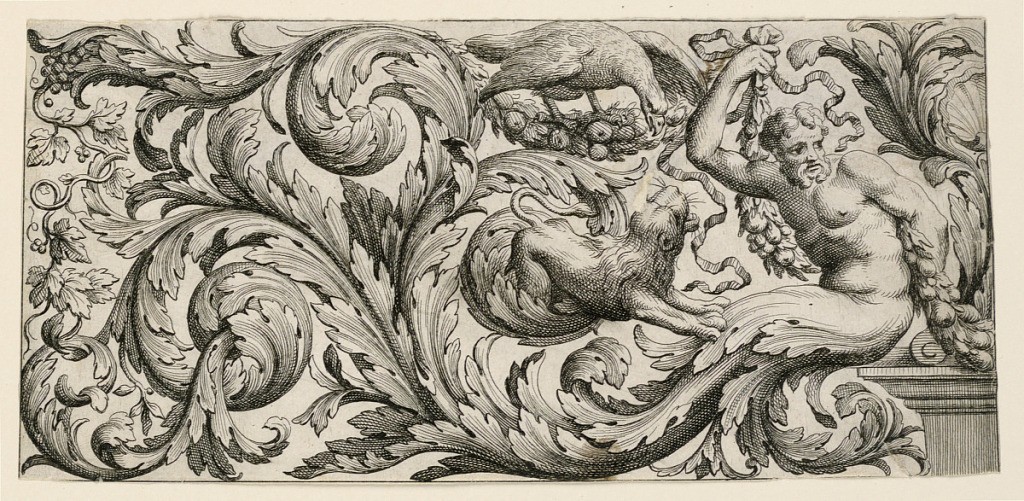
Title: Frieze
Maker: Jean Le Pautre, French, 1618–1682
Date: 1640–50
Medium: Etching on white laid paper
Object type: Print
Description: Acanthus rinceaux originate from the half-figure of a man seated upon a base and holding a festoon, at right. An eagle and a lion menace each other. (RB'44)